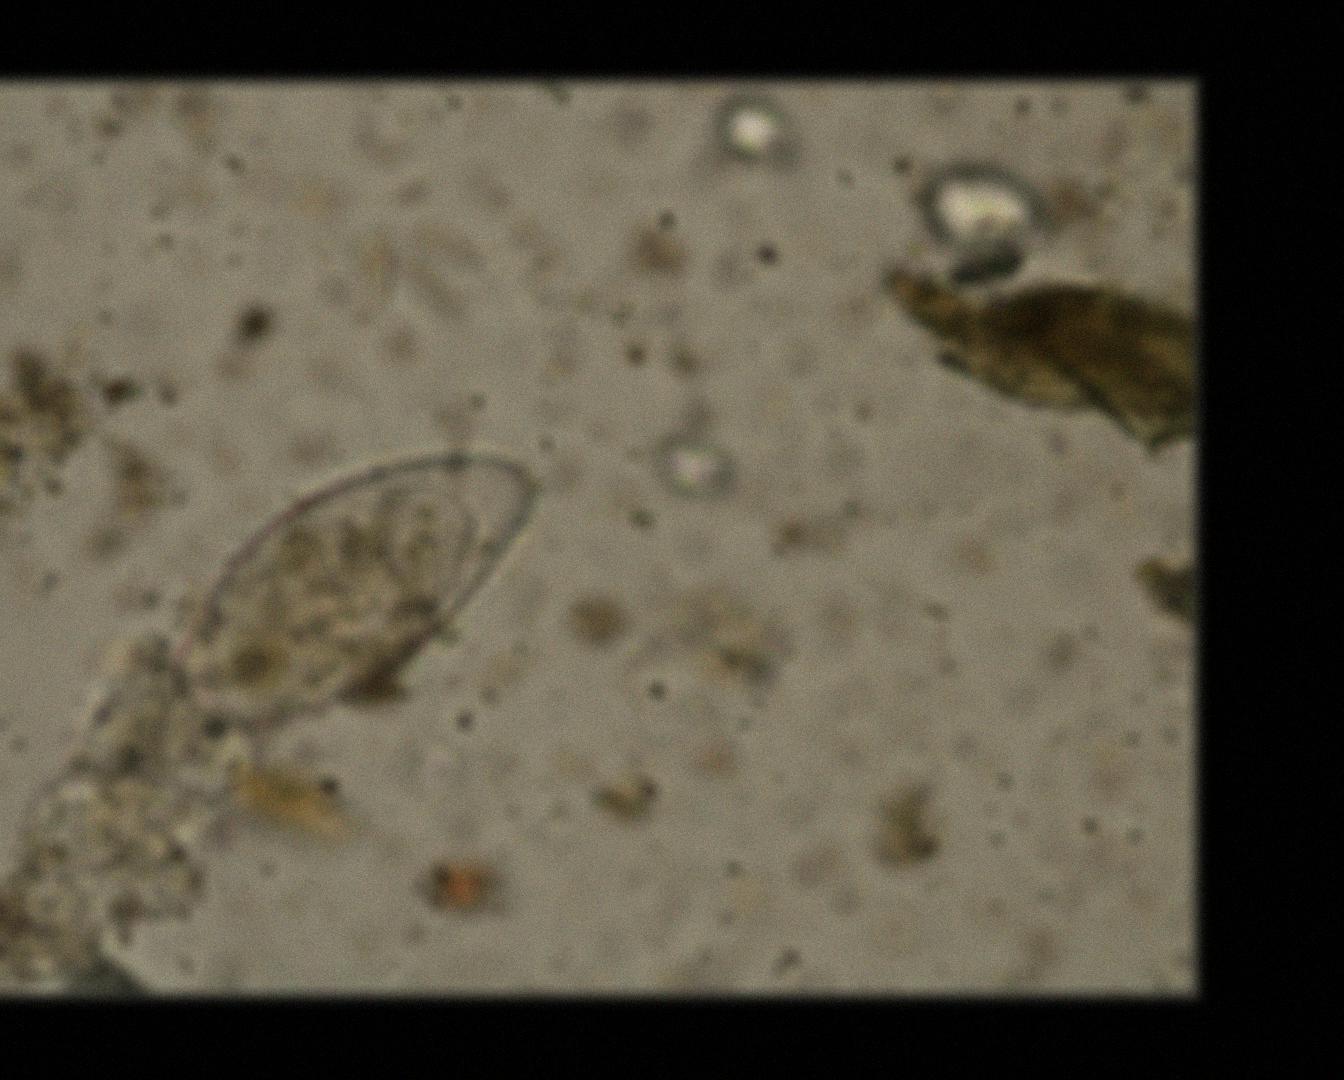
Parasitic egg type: Fasciolopsis buski